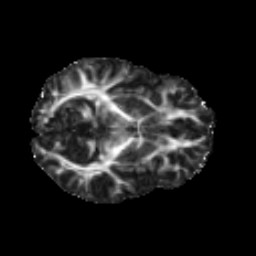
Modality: FA
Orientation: axial
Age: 23
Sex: female
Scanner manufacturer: ge
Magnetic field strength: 3 T
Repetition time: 7.8 s
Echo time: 0.0606 s